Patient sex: F
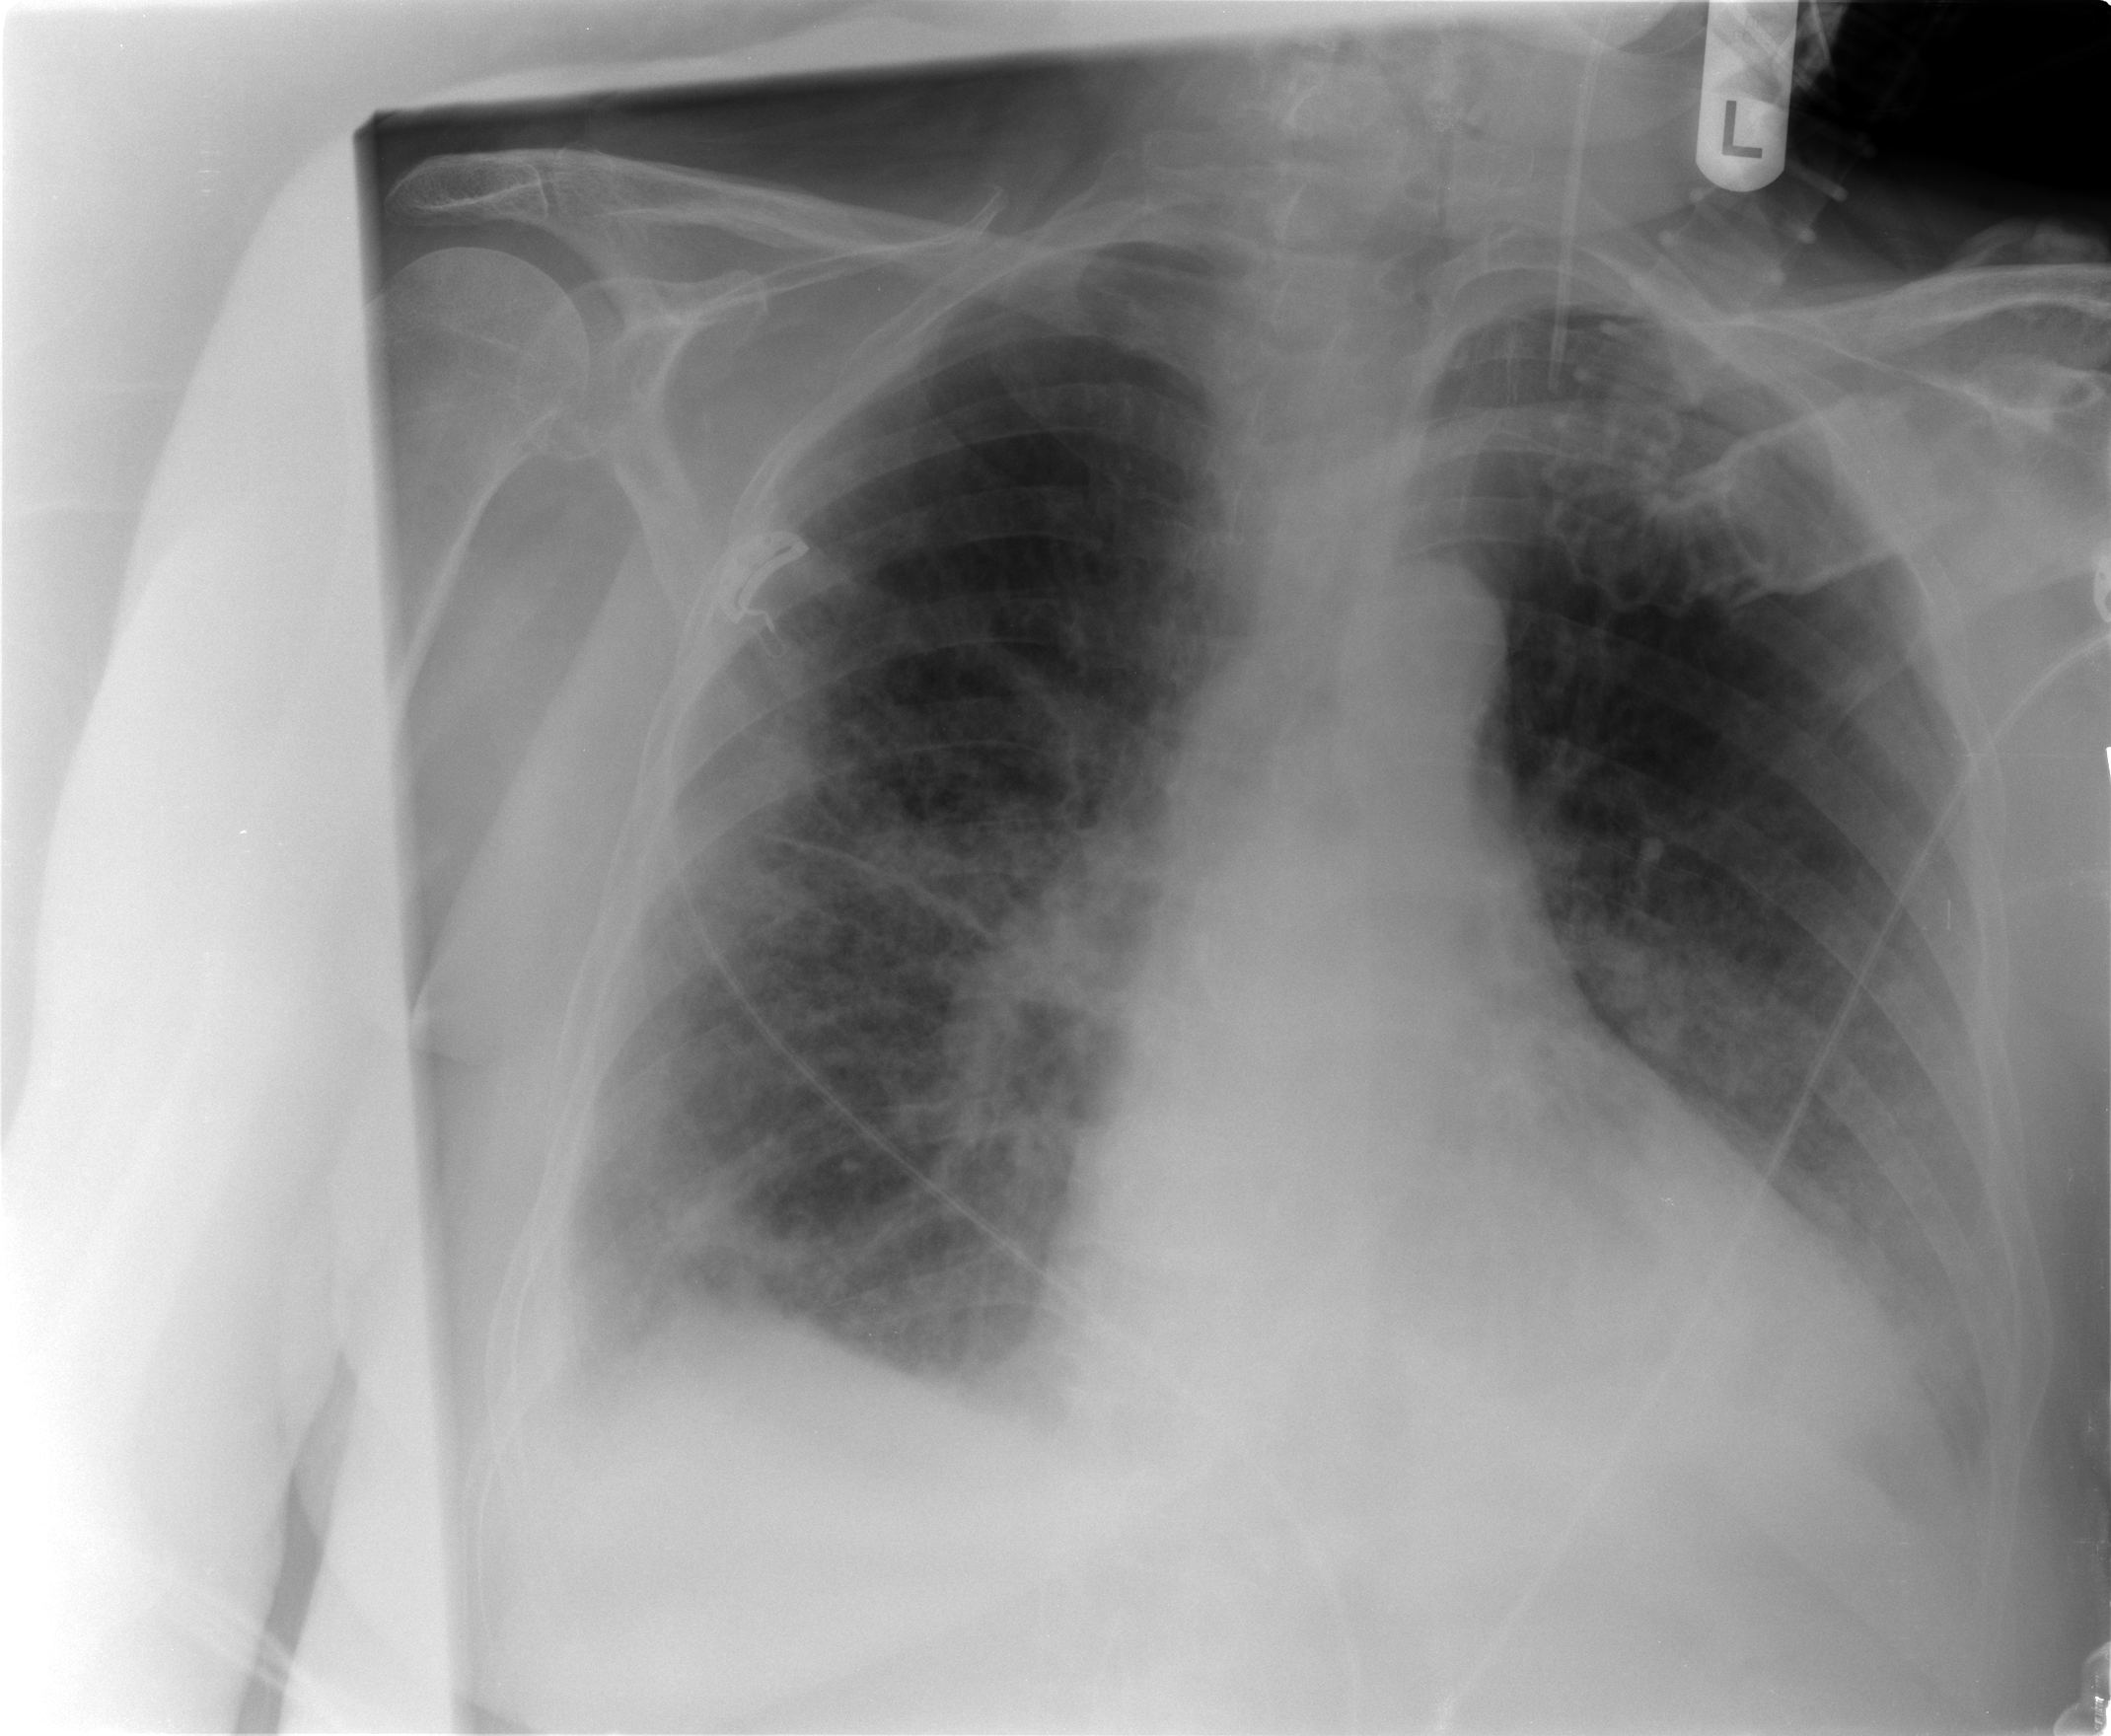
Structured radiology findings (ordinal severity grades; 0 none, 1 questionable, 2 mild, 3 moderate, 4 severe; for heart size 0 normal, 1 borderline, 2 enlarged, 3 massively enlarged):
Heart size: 2
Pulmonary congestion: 2
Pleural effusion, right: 2
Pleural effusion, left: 2
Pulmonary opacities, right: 3
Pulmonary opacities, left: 3
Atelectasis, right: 3
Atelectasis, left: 3